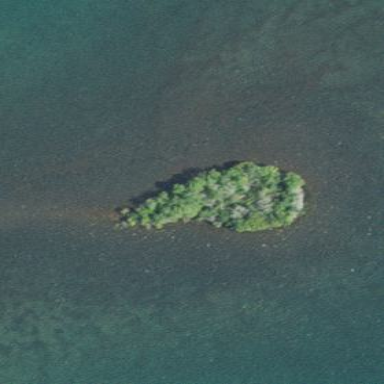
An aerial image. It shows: Islet.